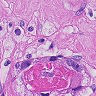
Metastatic tissue present: yes